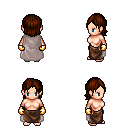
a pixel art fantasy rpg character, female body template, human, light skin, gray cape, robe skirt, brown long bangs hairstyle, gold gloves, four views (front, back, left, right), 2x2 character sprite sheet, small pixel art, hard edges, no anti-aliasing